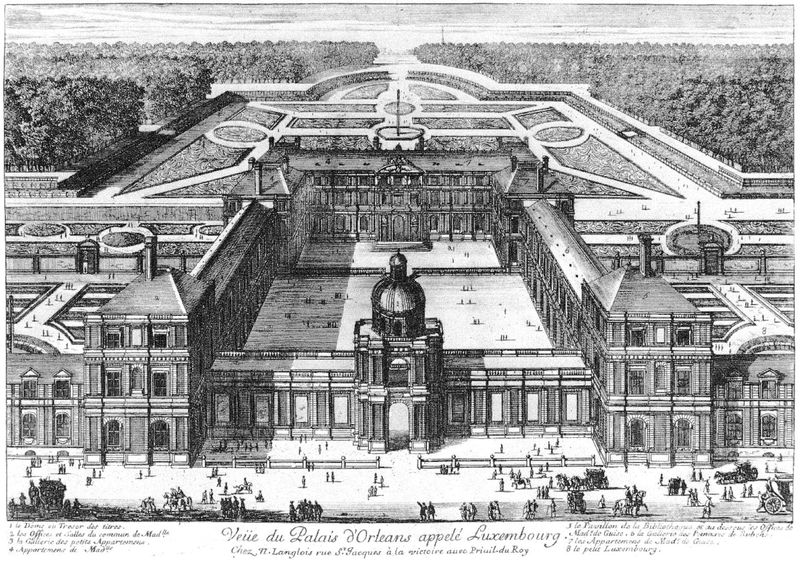
Titel: Palais du Luxembourg
Künstler: Salomon de Brosse
Standort: Paris, Palais du Luxembourg (EU - F - Ile-de-France)
Schlagwörter: baum, himmel, weiß, menschen, fenster, schwarz, skizze, zeichnung, gebäude, haus, park, parkanlage, schloss, barock, wald, brunnen, turm, garten, fassade, türen, hof, platz, vogelperspektive, kuppel, könig, palast, wälder, lithographie, stich, schwarzweiß, plan, pavillon, spaziergänger, vogelschau, versailles, genster, ehrenhof, torbau, prunkvoll, staffagefigur, luxembourg, dachladschaft, bildunterschirft